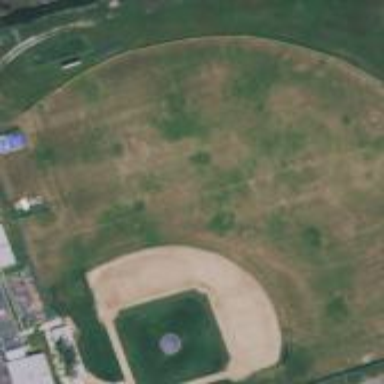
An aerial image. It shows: Baseball pitch for leisure land activities.